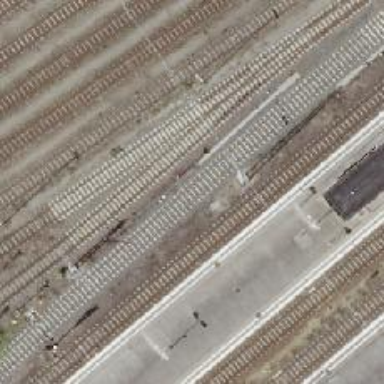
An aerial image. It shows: Railway signal.